Field crop: maize
Growth stage: 2
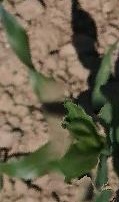
Species: maize